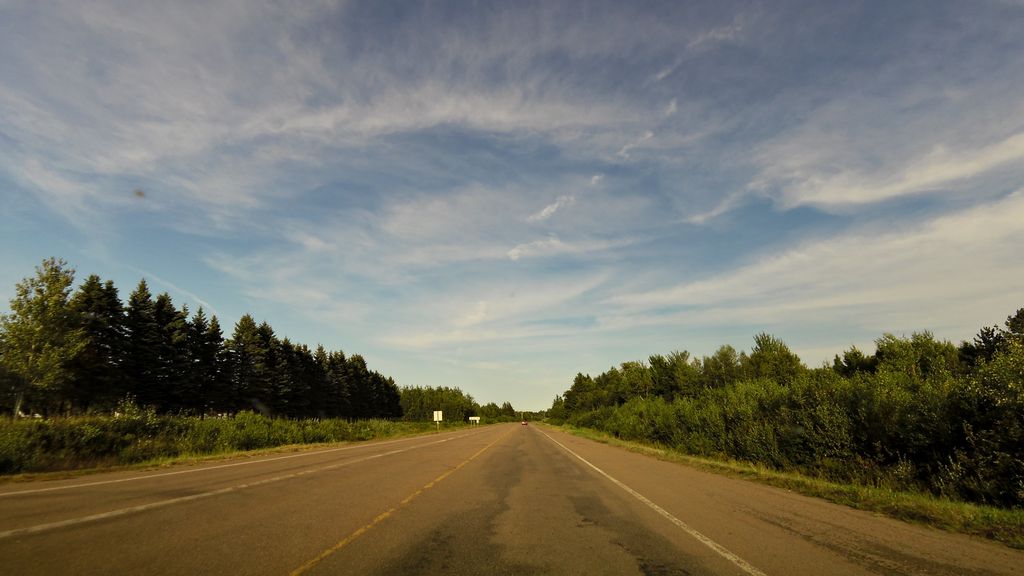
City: charlottetown